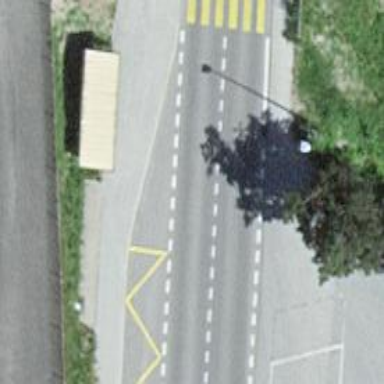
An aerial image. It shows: Bus stop with shelter.